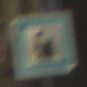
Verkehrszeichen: Tankstelle
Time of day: Midday
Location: Outdoor (Urban)
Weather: Clear
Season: NotSpecified
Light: Natural